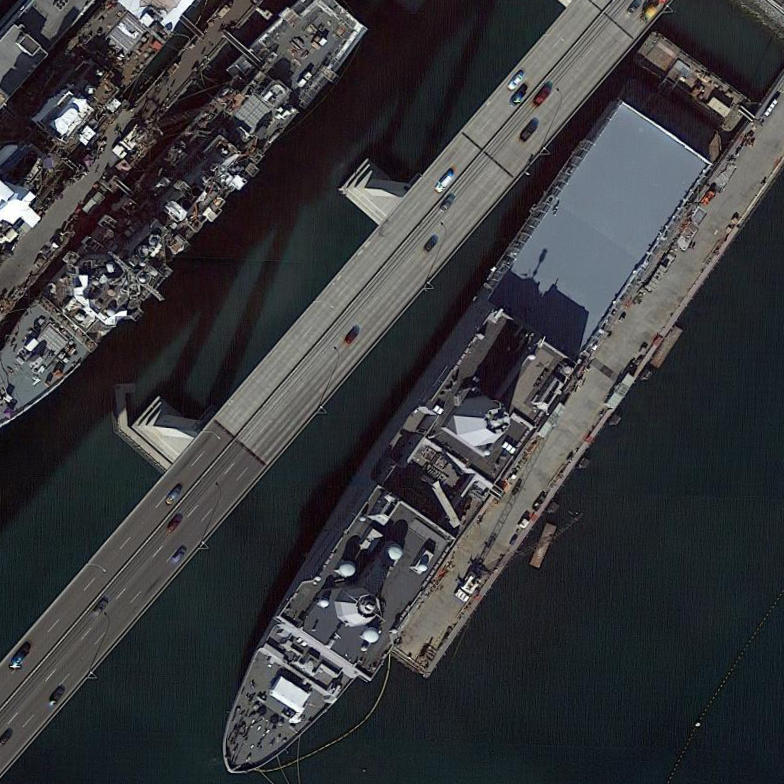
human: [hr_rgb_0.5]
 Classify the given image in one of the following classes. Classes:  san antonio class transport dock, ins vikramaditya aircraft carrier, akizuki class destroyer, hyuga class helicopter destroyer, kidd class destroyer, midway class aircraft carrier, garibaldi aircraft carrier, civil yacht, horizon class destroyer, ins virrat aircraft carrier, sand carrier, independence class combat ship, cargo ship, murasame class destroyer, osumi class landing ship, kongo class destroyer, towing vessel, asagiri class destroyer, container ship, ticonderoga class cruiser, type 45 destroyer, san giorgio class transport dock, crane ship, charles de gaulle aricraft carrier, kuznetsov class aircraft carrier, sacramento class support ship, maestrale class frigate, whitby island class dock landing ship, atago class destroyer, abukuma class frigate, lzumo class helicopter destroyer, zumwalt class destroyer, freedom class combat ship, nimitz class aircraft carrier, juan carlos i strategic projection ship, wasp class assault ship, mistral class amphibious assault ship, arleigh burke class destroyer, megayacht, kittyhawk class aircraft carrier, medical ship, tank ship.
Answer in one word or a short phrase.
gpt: San Antonio class transport dock